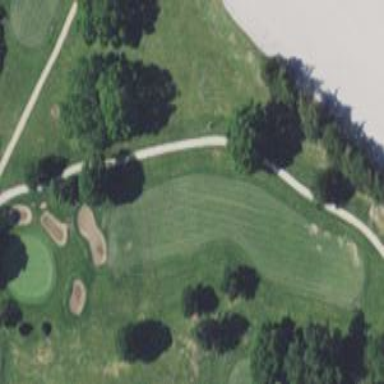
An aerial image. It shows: View of golf hole.